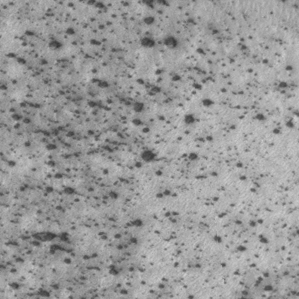
Label: frost